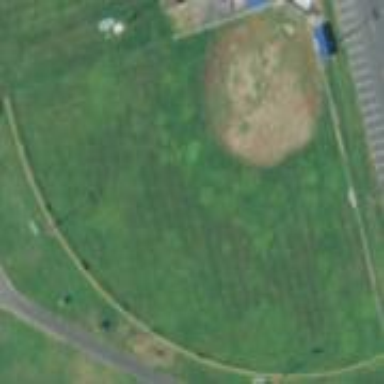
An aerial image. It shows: Baseball pitch for leisure and sports activities.